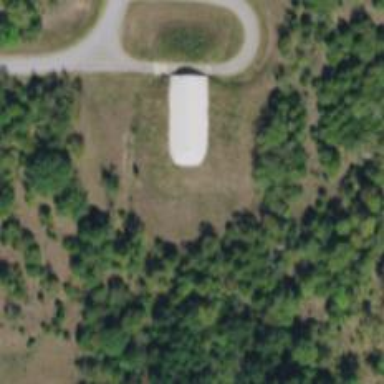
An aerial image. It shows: Military bunker for protection and defense.